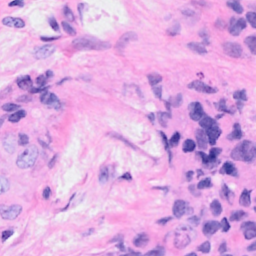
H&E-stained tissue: Breast